三年级 · 算术
王老师买 12 个下面这样的篮球, 付给营业员 800 元, 还剩()元, 用剩下的钱买羽毛球,可以买( 筒。

每个 56 元
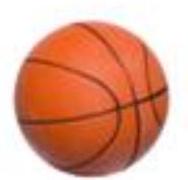
答案: $\quad 128 \quad 16$

【分析】用每个篮球的价钱乘购买篮球个数, 求出购买篮球花费的价钱。用付给营业员的钱数减去购买篮球花费的价钱, 求出还剩的钱数。用还剩的钱数除以每筒羽毛球的价钱, 求出购买筒数。

【详解】 $800-56 \times 12$

$=800-672$

$=128($ 元 $)$

$128 \div 8=16$ (筒)

还剩 128 元，用剩下的钱买羽毛球，可以买 16 筒。
【点睛】本题考查经济问题, 根据总价 $=$ 单价 $\times$ 数量, 数量 $=$ 总价 $\div$ 单价解答。